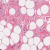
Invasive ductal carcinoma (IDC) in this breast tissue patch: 1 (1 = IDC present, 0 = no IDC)